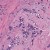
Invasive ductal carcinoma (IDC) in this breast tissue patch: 1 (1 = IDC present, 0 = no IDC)